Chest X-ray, PA view. Patient: 48 years old, sex M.
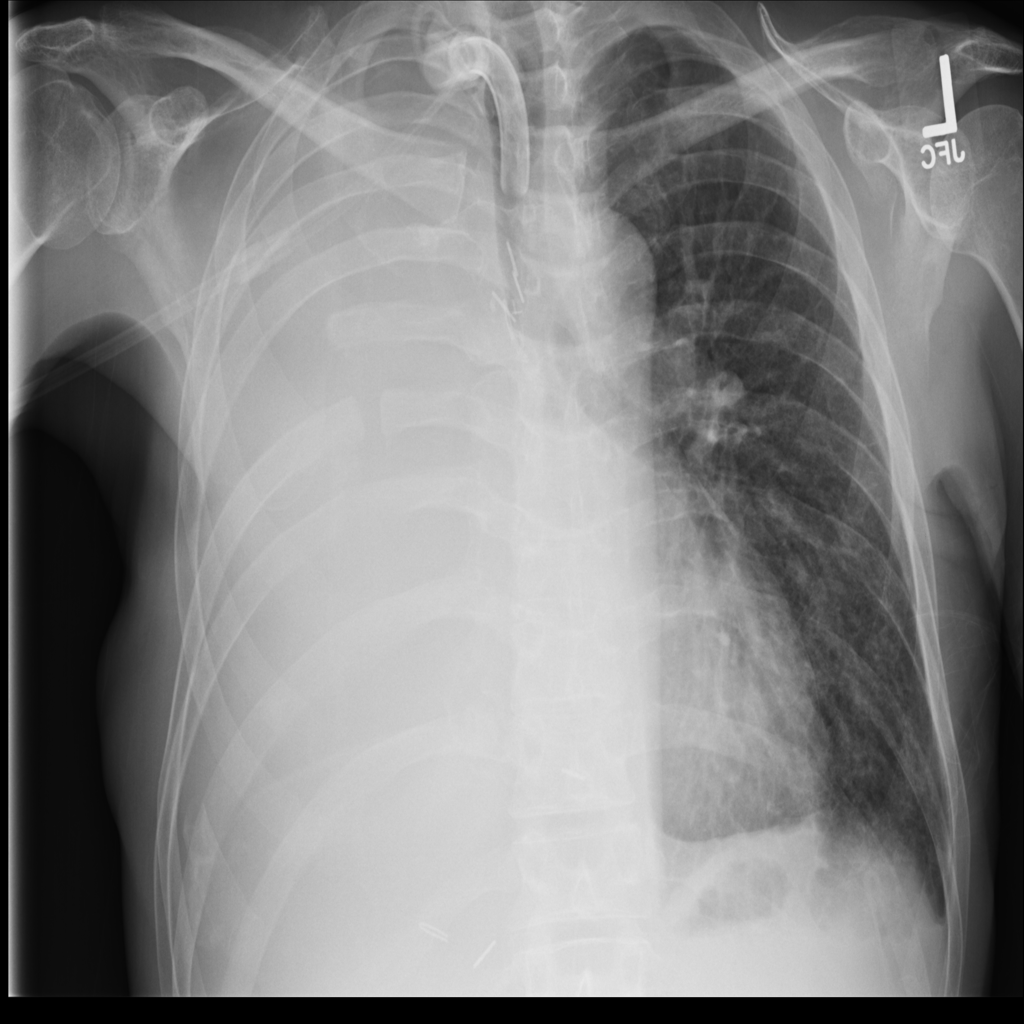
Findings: Infiltration